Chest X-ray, AP view. Patient: 65 years old, sex F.
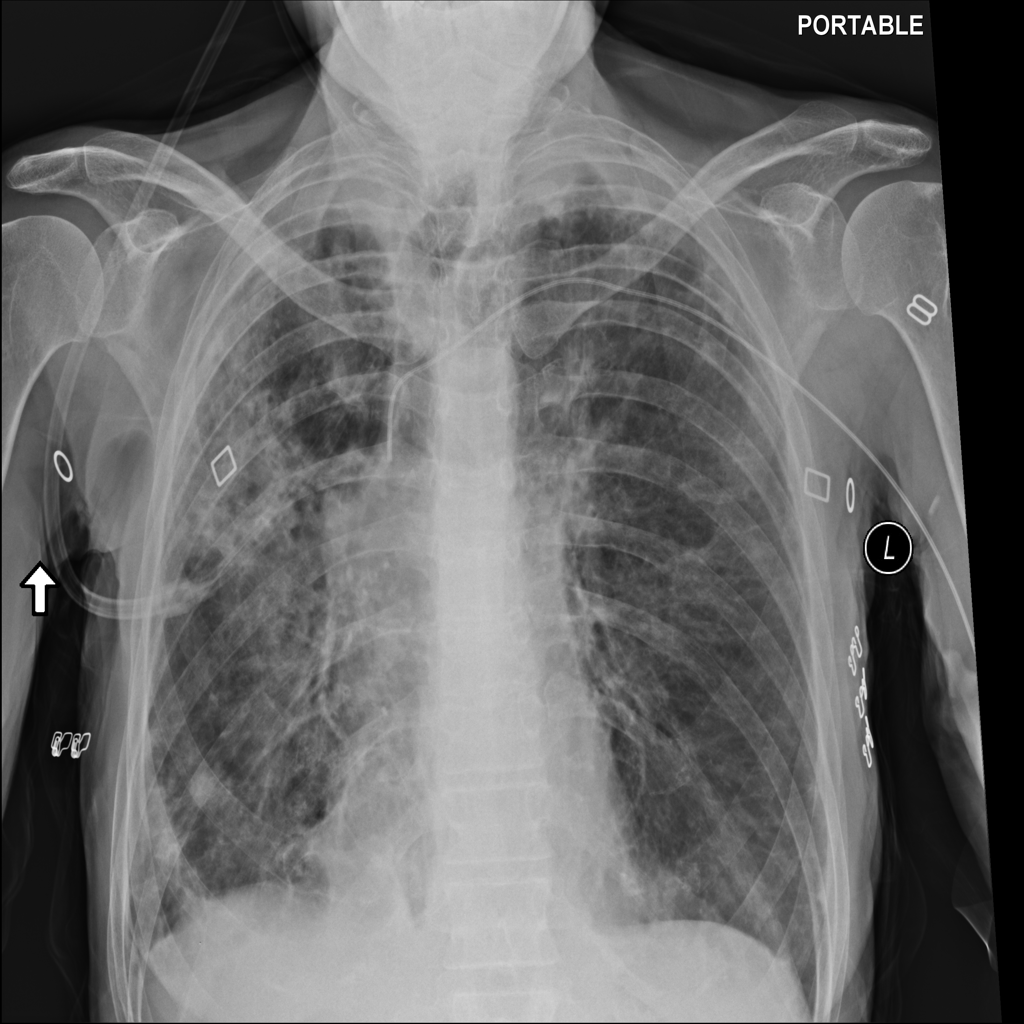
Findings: No Finding